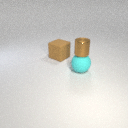
small brown metal cylinder above large cyan rubber sphere